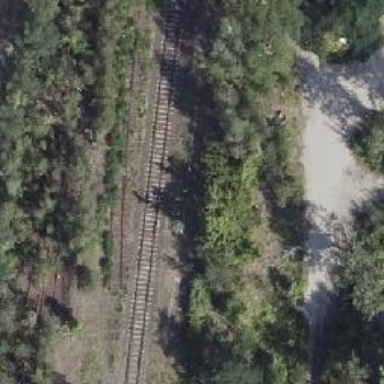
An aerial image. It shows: Railway signal.